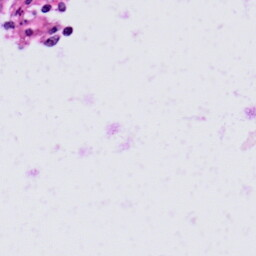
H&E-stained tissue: Skin